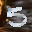
Label: 5